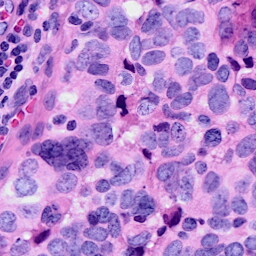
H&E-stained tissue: Breast